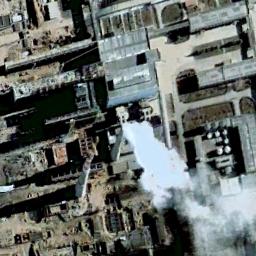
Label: thermal_power_station